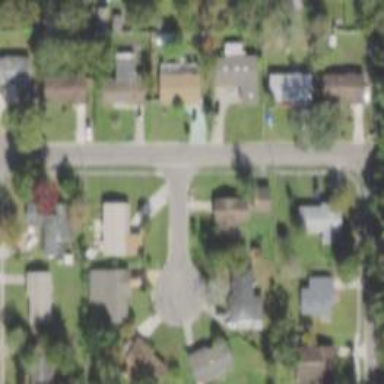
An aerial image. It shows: Residential road with sidewalk on the left.